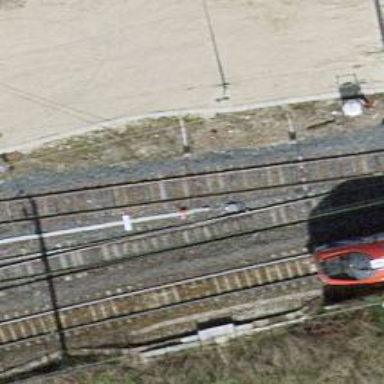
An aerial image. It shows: Rail yard with electrified contact lines for the trains.